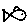
Label: fish